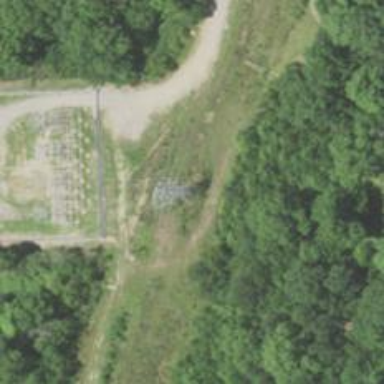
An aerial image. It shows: Power tower.